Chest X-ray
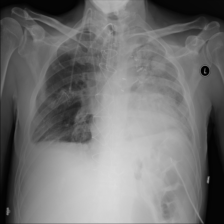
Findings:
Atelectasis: negative
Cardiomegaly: negative
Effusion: positive
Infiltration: positive
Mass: positive
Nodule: positive
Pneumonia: negative
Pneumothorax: negative
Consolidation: negative
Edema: negative
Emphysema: negative
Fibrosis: negative
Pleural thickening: positive
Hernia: negative